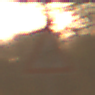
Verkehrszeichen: KinderRechts
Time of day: SunriseSunset
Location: Roofed (Suburban)
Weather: Clear
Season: NotSpecified
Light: Natural